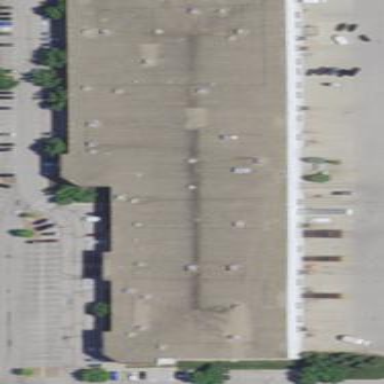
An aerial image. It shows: Commercial building.